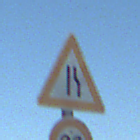
Verkehrszeichen: EinseitigVerengteFahrbahnRechts
Zusatzzeichen unten: Geschwindigkeit80
Umgebung: Outdoor, Nature
Tageszeit: MorningAfternoon
Wetter: Clear
Licht: Natural
Jahreszeit: Autumn
Kontrast: HighContrast